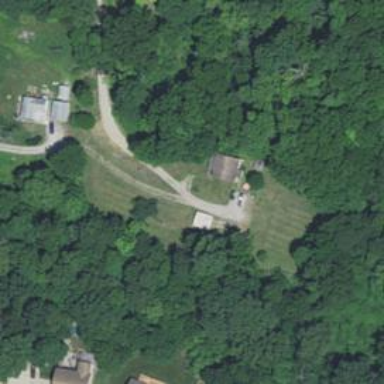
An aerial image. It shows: Driveway.